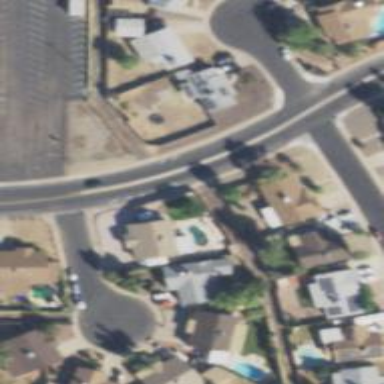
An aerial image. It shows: Alley classified as service road.